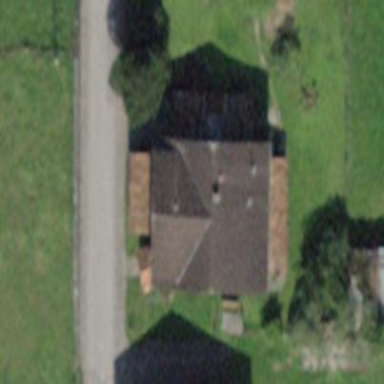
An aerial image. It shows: Simple house.